Question: Count the number of objects in the diagram.
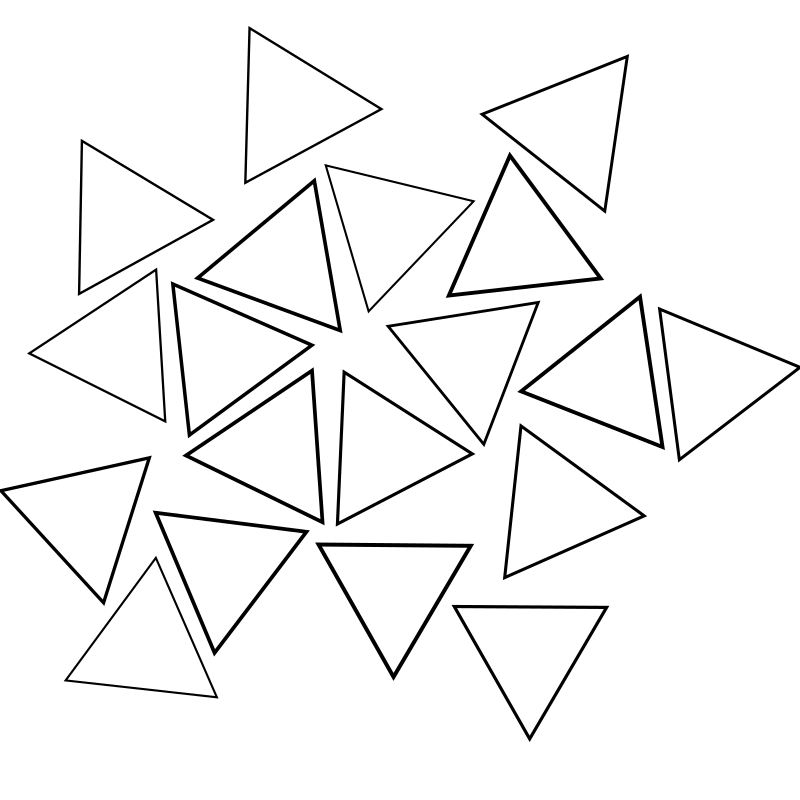
Answer: 19